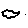
Label: cloud